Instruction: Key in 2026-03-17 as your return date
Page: home
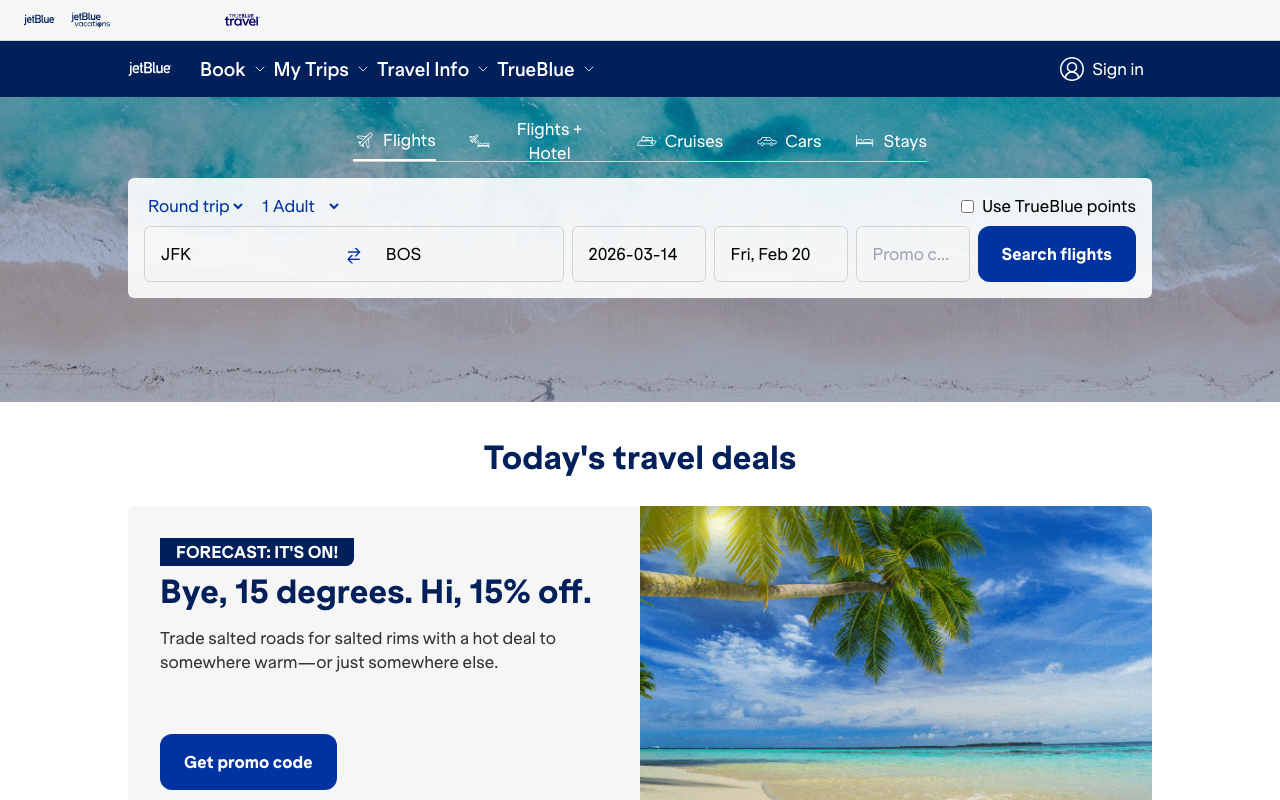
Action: type